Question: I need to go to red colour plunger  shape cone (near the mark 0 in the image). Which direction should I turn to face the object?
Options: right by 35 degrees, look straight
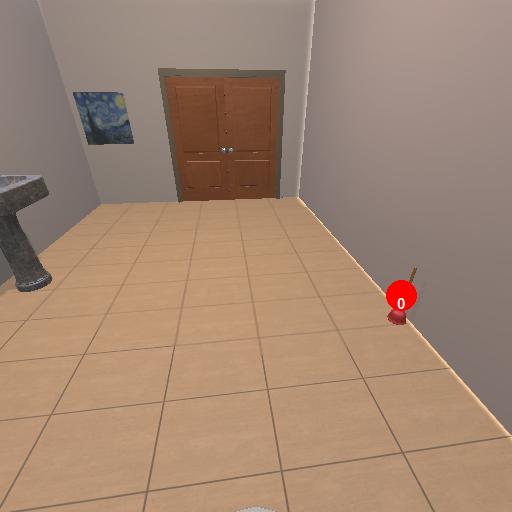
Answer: right by 35 degrees